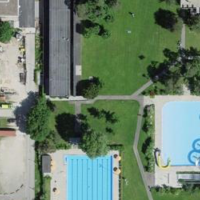
EUNIS habitat code: 53
Species observed at this site:
Cornus sanguinea